Question: Given the displayed tables (simplified):

How do I in the fastest possible way select records in the main table where all related records in the "Related Table" are completed (=true) and for each order is larger/smaller than a specified value?
If I wanted completed orders completed before 20/08/2013, a single record with the OrderId = 1 should be returned.
The database is MS Access, but I'm referencing it from another system using SQL and ADO.NET.
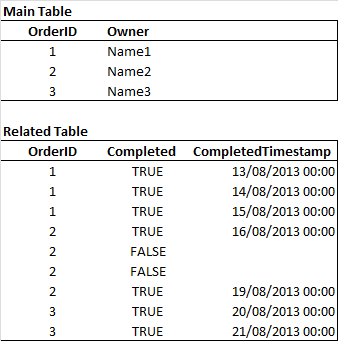
Answer: The key is to use 'HAVING' to limit you records rather than 'WHERE'.
Assuming 'CompletedTimestamp' is NULL where the order is not completed you can use this:
'''
SELECT m.OrderID, m.Owner, MAX(r.CompletedTimestamp) AS CompletedDate
FROM [Main Table] m
INNER JOIN [Related Table] r
ON r.OrderID = m.OrderID
GROUP BY m.OrderID, m.Owner
HAVING COUNT(r.CompletedTimeStamp) = COUNT(*)
AND MAX(r.CompletedTimestamp) < '20130821';
'''
Since 'COUNT(*)' will count all records, and 'COUNT(CompletedTimestamp)' will count non null CompletedTimestamps (because 'COUNT(NULL)' = 0), this will only return orders where all related records are compelted.
Finally the statement 'MAX(CompletedTimestamp) < '20130821'' will ensure only orders with a max completed date before the specified date are returned.